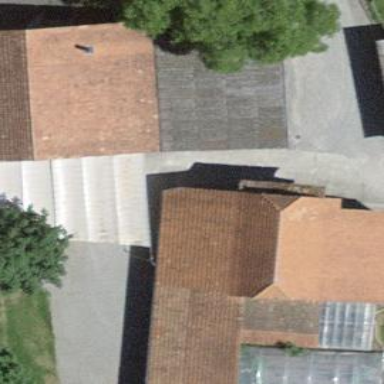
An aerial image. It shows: Rural barn.